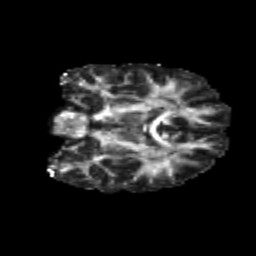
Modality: FA
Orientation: coronal
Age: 10
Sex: male
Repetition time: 9.4 s
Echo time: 0.089 s